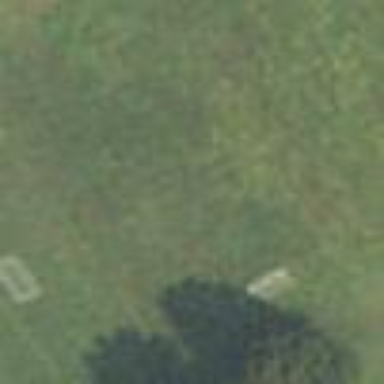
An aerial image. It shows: Soccer pitch with grass surface for leisure and sports.